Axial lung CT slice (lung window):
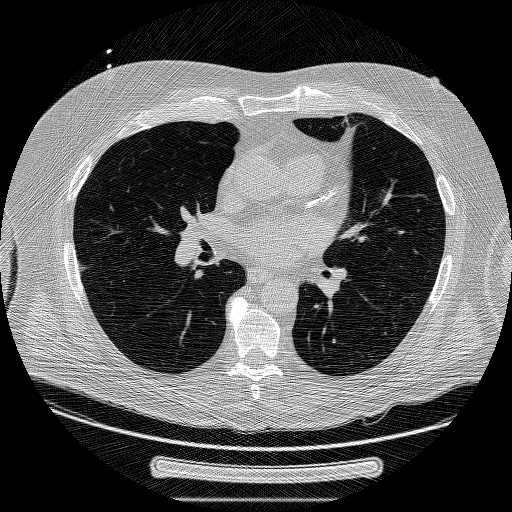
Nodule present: no